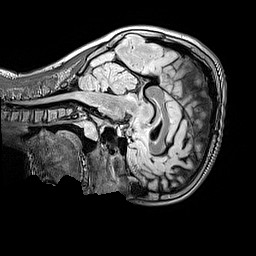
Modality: FLAIR
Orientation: sagittal
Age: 9
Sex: male
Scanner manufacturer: siemens
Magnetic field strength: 3 T
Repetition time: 5 s
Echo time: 0.388 s